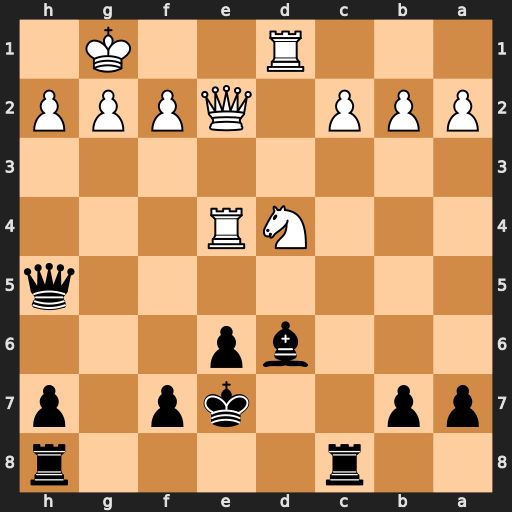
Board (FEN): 2r4r/pp2kp1p/3bp3/7q/3NR3/8/PPP1QPPP/3R2K1
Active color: b
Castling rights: -
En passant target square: -
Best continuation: Qxh2+ Kf1 Qh1#